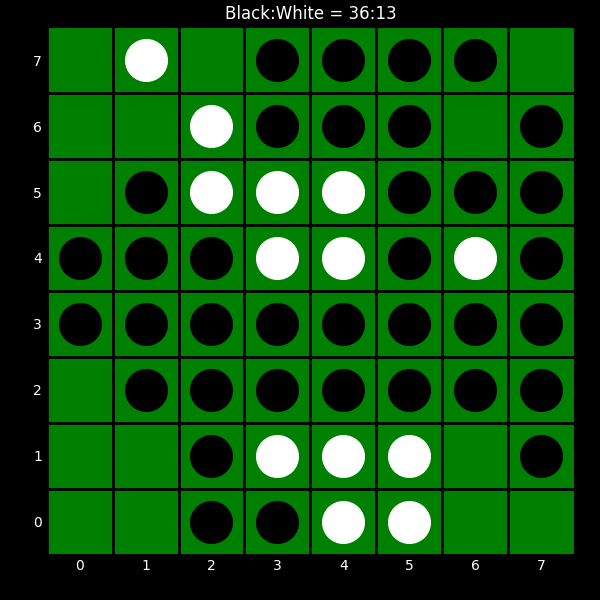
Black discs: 36
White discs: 13